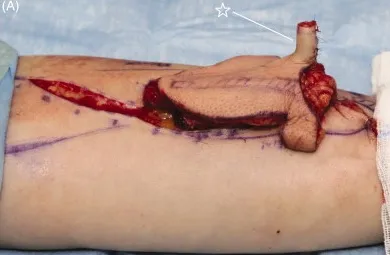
Intraoperative pictures from the 1st stage. Fascia and soft tissue were sewed around bone framework.
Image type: medical_photograph (other_medical_photograph)